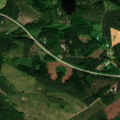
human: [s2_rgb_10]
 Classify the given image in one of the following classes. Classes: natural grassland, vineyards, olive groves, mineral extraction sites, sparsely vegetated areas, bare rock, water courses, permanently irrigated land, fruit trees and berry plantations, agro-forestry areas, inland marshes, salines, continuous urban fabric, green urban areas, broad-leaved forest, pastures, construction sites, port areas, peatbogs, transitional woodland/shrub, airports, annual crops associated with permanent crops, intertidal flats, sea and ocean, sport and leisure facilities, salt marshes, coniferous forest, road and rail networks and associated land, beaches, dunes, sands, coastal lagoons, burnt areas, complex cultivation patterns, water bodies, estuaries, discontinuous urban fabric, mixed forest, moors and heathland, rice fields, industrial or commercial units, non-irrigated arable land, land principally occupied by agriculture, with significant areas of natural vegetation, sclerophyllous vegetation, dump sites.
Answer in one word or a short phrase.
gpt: discontinuous urban fabric, coniferous forest, mixed forest, transitional woodland/shrub, water bodies